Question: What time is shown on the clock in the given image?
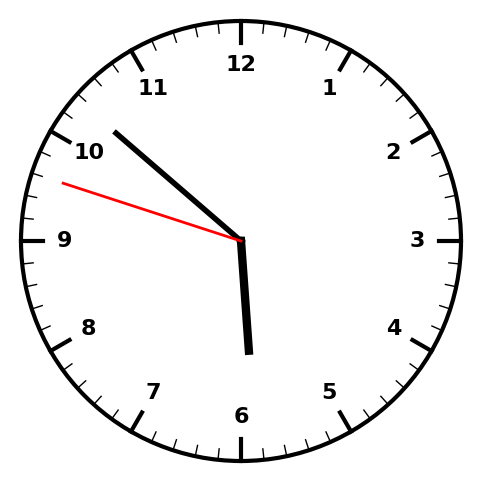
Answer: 05:51:48